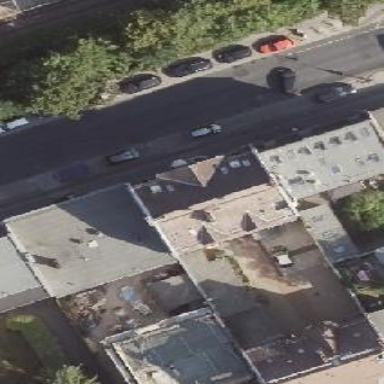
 featuring grey gambrel roof with roof tiles. The building itself has red color and serves both residential and commercial purposes."